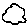
Label: cloud